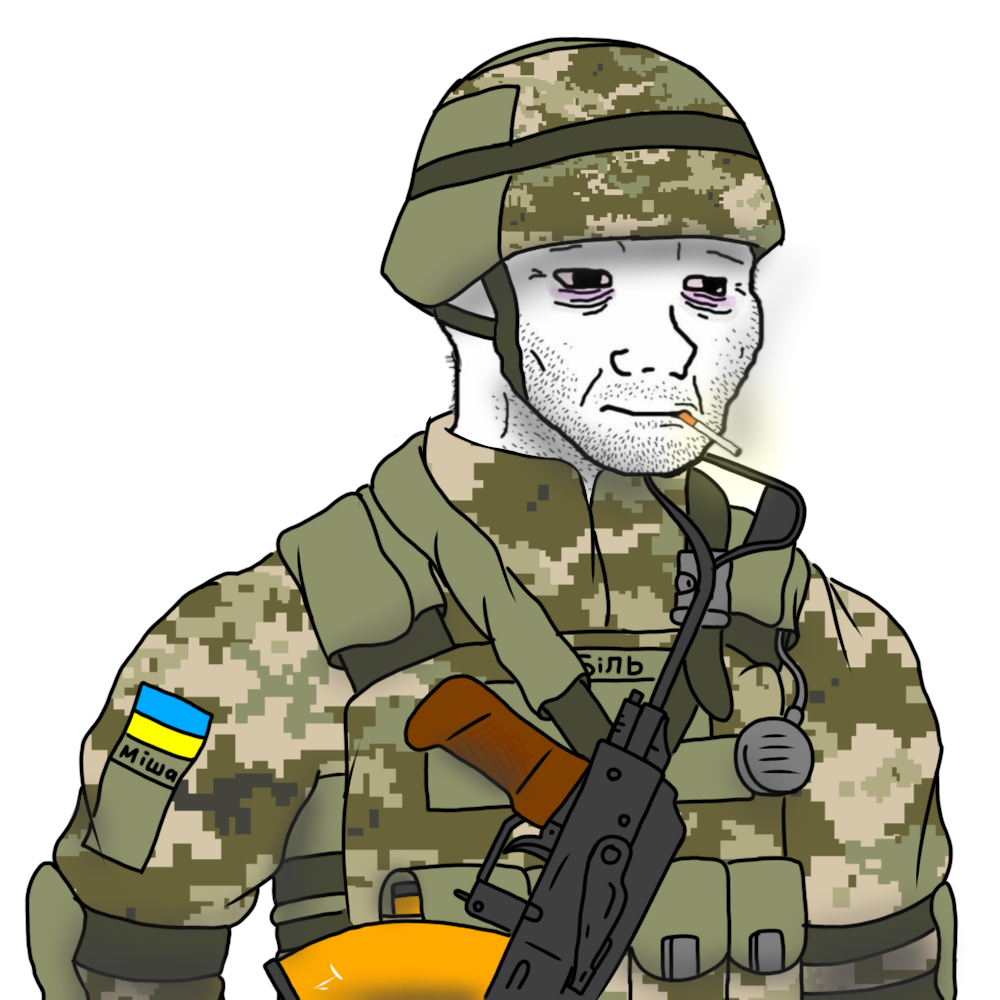
Label: 5_unsorted